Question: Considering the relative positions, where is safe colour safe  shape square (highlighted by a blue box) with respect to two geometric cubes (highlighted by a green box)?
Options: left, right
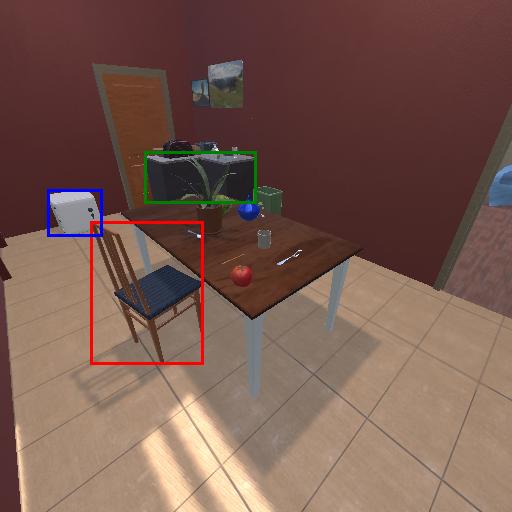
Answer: left